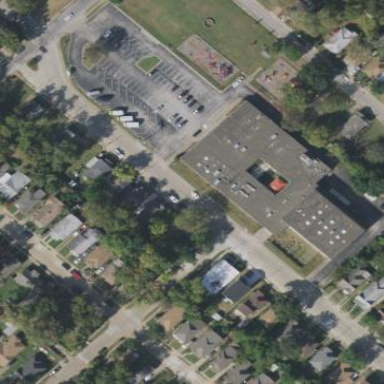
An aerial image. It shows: Commercial building serving as community center.